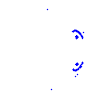
Particle: proton